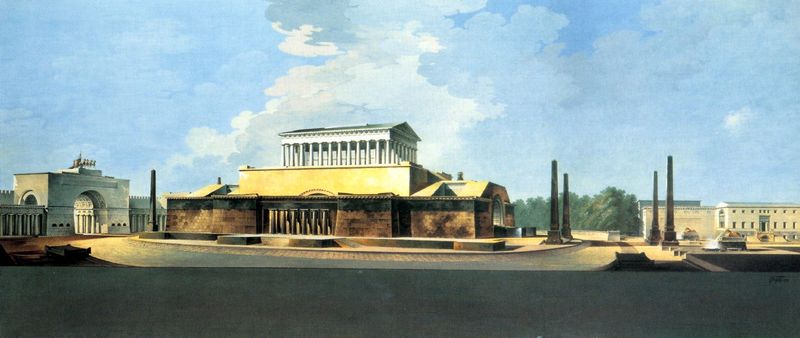
Titel: Entwurf zu einem Tempel als Denkmal für Friedrich II.
Künstler: Friedrich Gilly
Institution: Berlin, Staatliche Museen - Preußischer Kulturbesitz
Schlagwörter: himmel, wolken, licht, säulen, bogen, tor, tempel, quadriga, rekonstruktion, obelisken, areopag